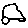
Label: car